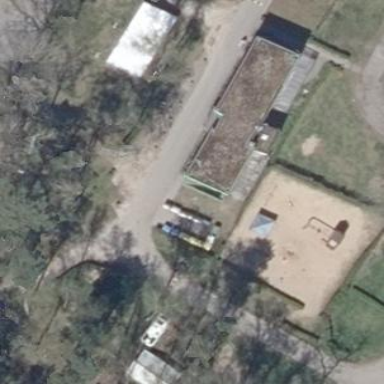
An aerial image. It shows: Playground area with natural sand ground.